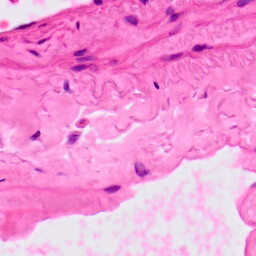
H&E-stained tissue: Lung